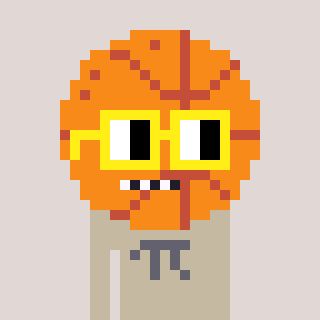
a pixel art character with square yellow glasses, a basketball-shaped head and a bege-colored body on a warm background